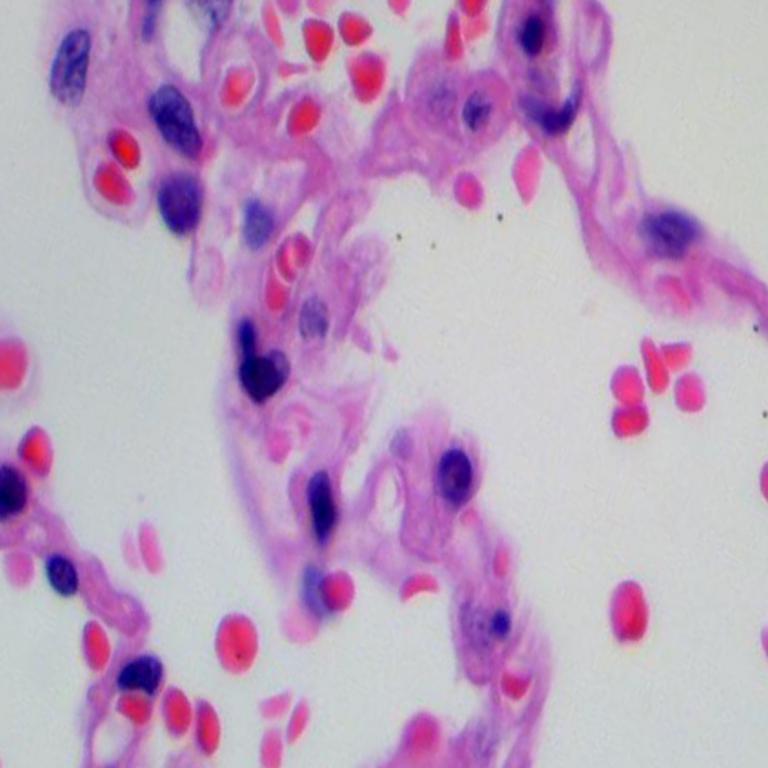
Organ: lung
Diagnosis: benign